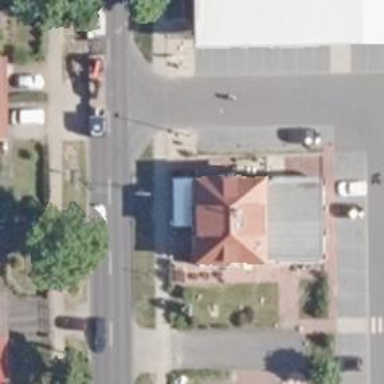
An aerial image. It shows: Fast food establishment.